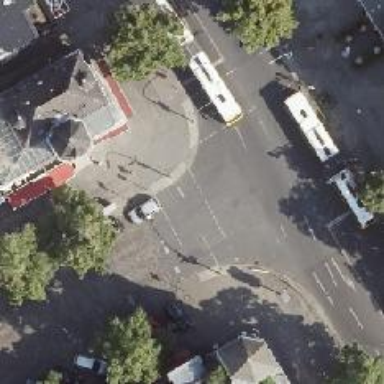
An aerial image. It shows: Road crossing with traffic signals.